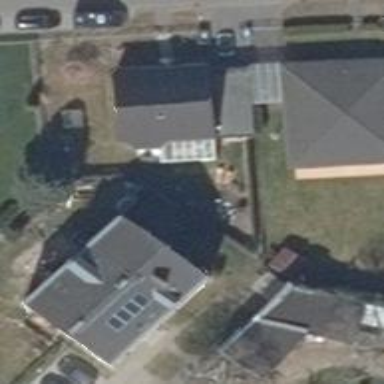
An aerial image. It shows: Gabled roof on building that houses apartments.